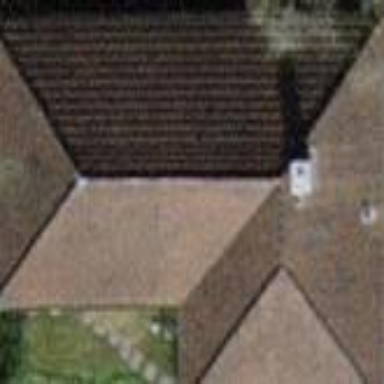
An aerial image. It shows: Hipped roof house.